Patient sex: M
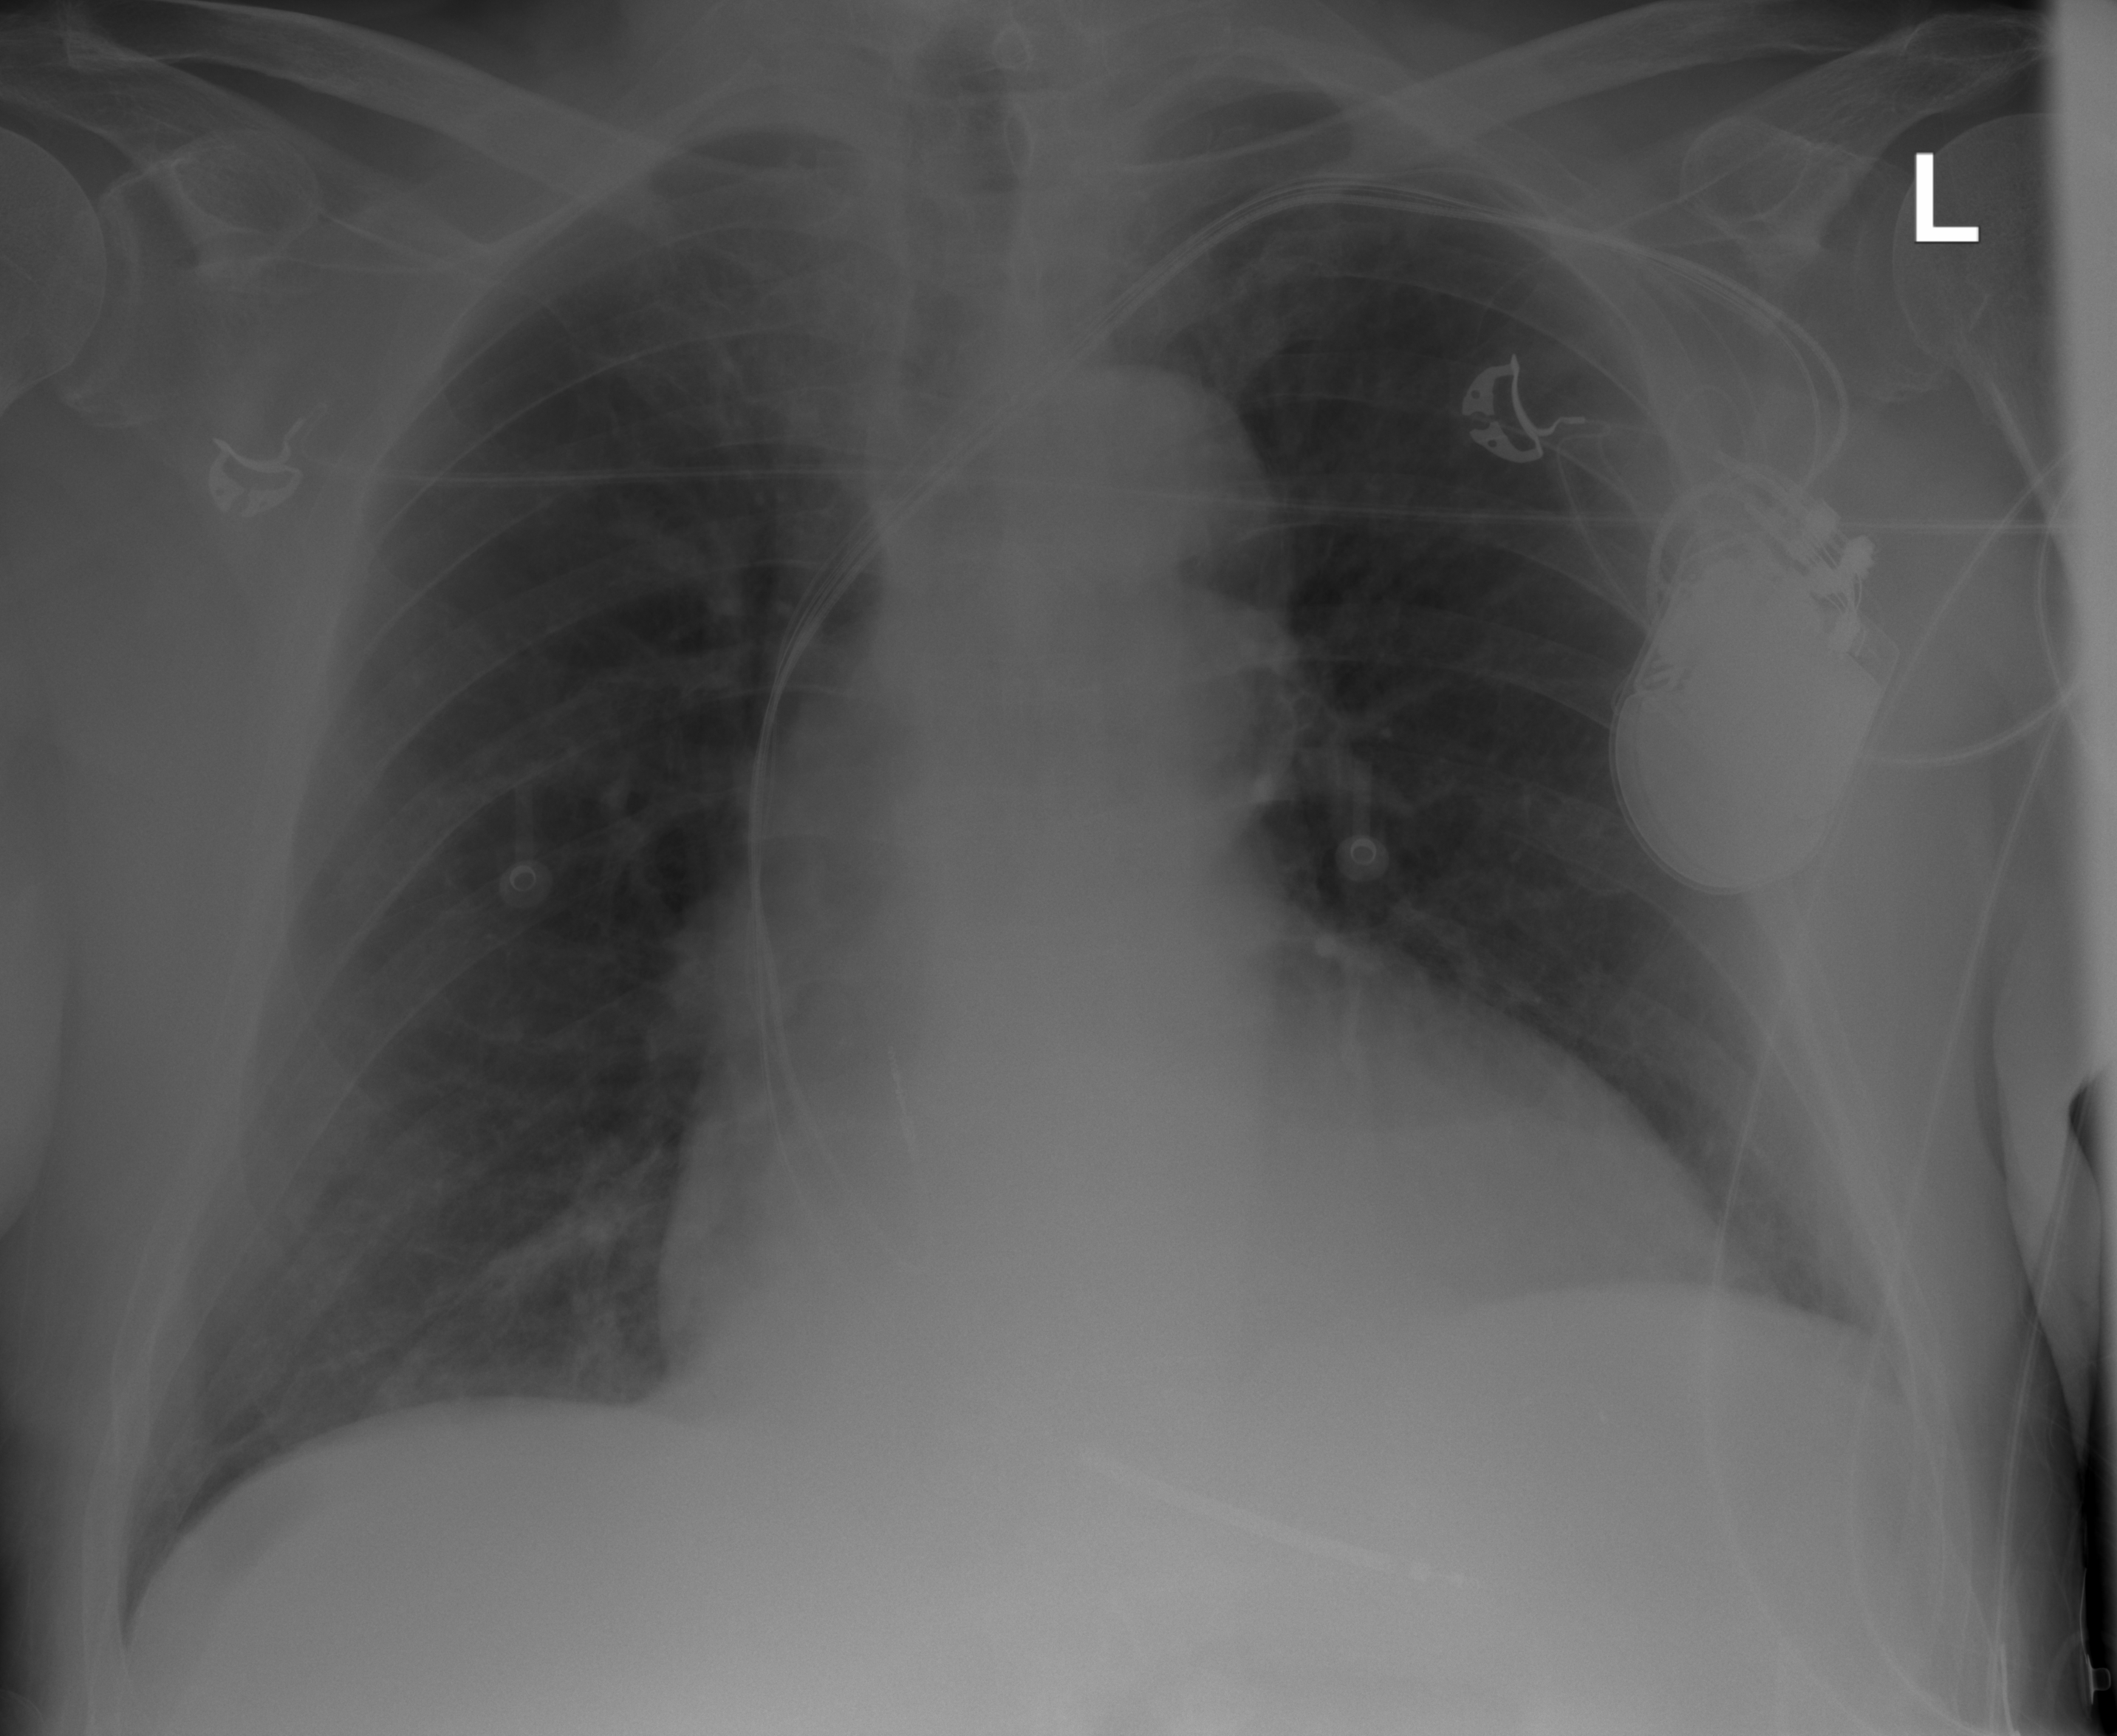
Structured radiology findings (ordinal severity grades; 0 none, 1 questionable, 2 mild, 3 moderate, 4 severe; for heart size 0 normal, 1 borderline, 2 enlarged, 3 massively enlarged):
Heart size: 2
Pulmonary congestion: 2
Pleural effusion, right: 0
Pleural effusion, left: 0
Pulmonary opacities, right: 0
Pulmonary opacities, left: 0
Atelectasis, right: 0
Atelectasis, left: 0